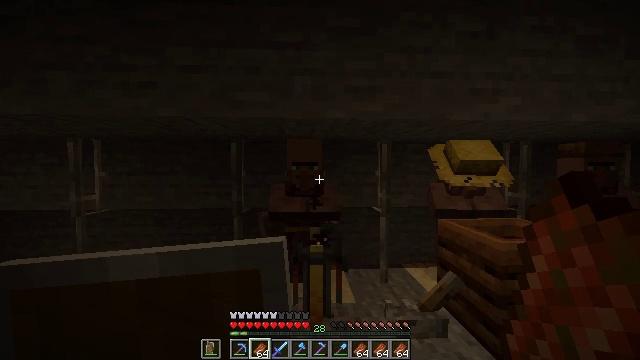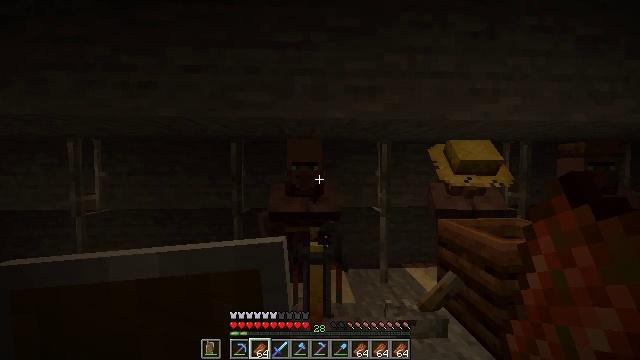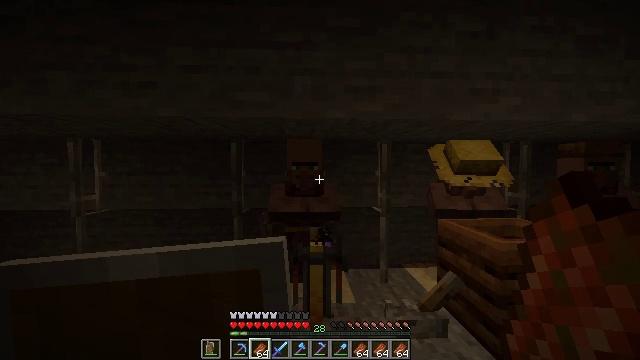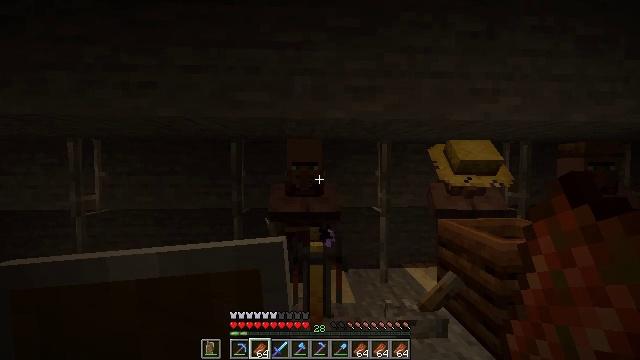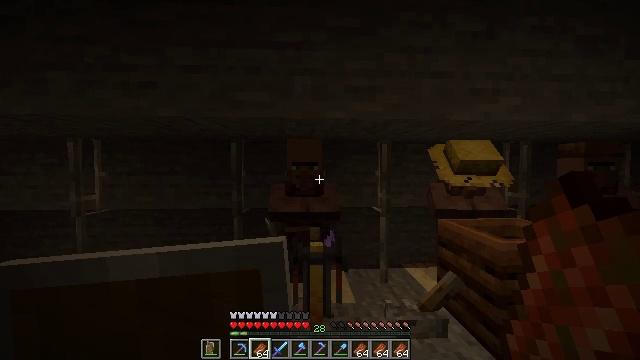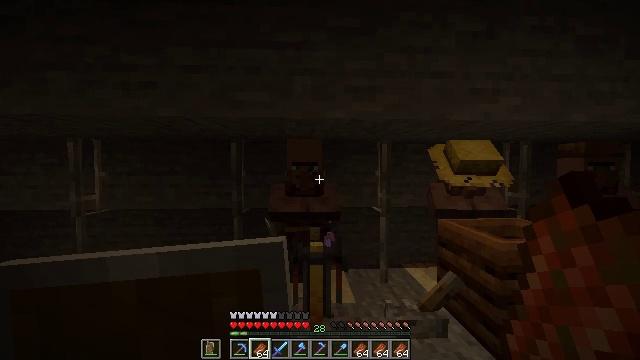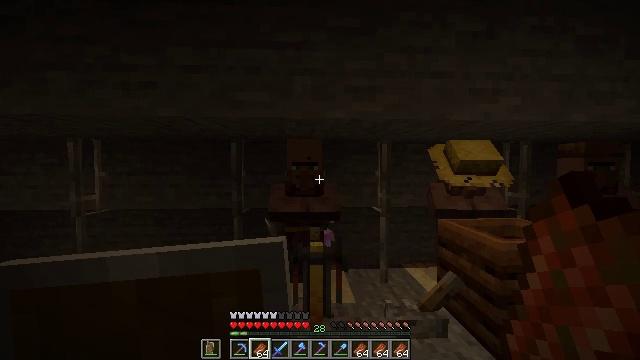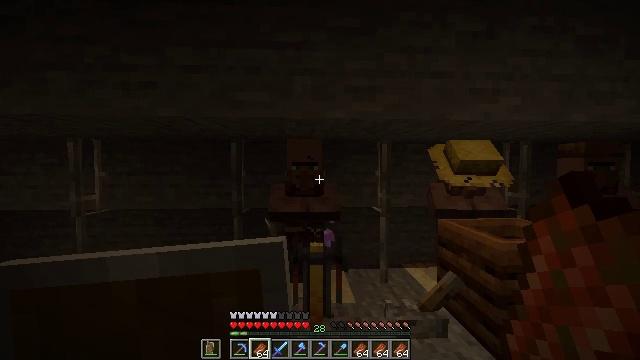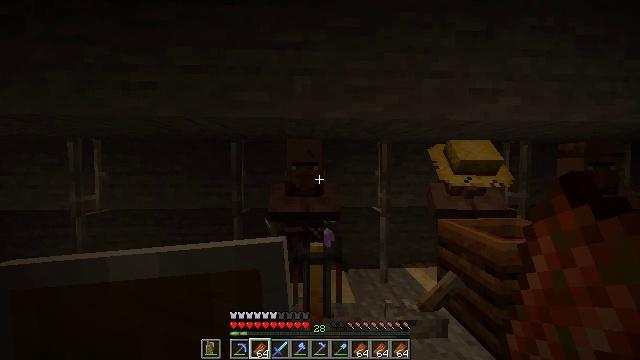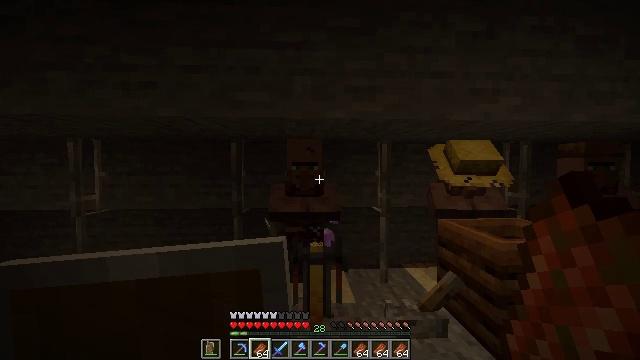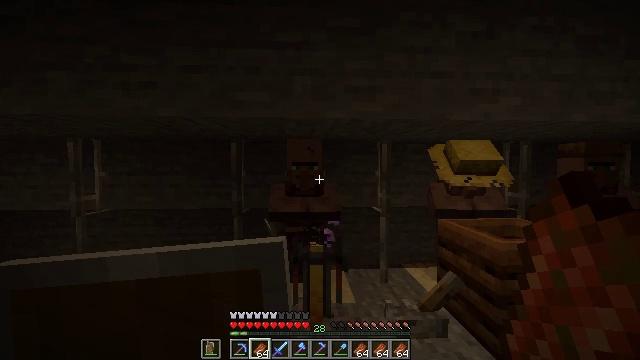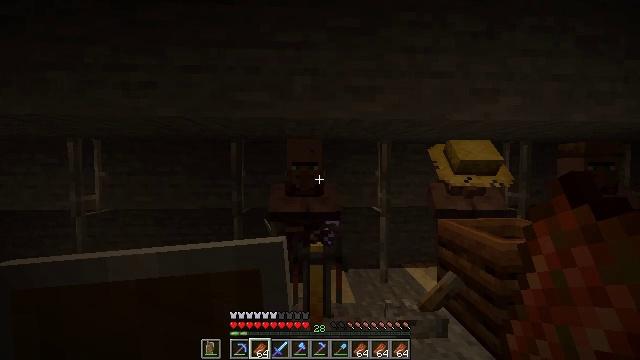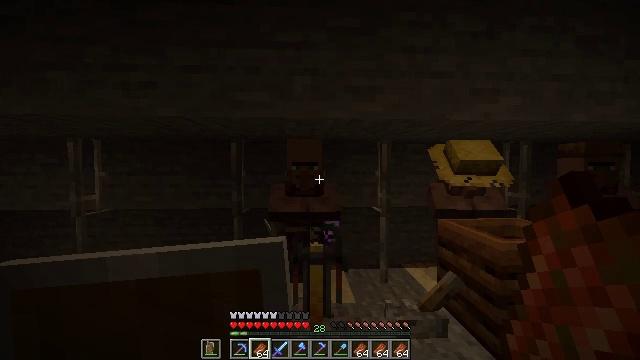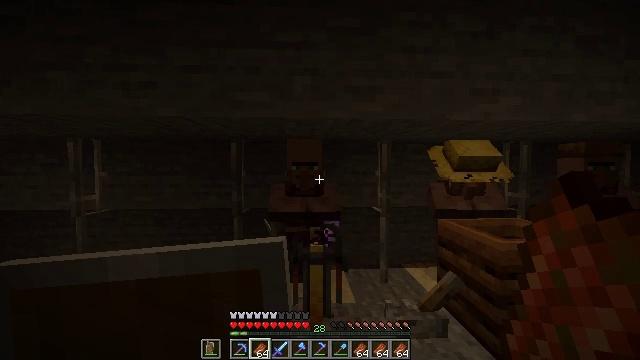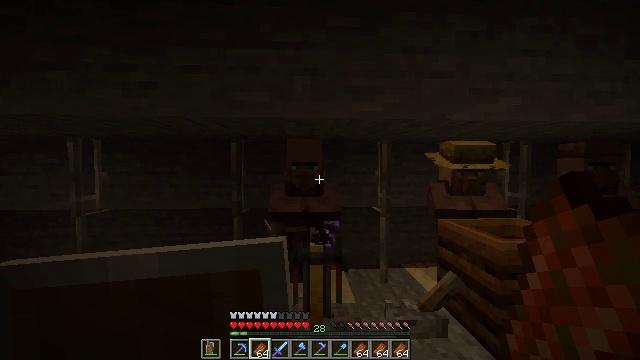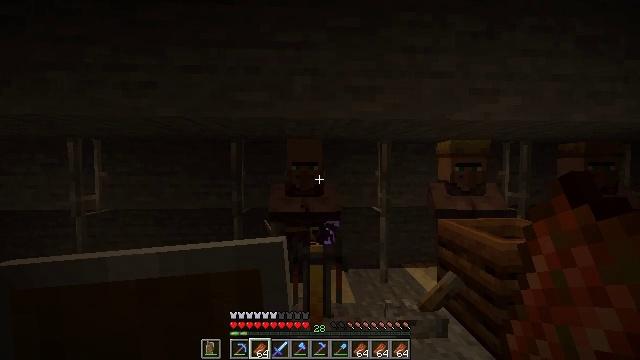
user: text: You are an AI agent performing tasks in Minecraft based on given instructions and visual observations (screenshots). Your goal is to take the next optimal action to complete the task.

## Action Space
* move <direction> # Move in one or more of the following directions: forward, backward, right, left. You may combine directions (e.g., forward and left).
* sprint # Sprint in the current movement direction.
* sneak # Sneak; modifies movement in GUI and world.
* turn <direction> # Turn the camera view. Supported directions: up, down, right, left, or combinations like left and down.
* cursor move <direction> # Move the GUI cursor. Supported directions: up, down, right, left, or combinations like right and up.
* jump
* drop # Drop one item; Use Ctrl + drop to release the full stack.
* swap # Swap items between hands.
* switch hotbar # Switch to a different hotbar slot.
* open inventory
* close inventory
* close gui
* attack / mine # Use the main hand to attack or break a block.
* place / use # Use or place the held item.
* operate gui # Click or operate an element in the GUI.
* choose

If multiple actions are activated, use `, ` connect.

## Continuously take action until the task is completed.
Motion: motion action
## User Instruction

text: Reclaim the blue shulker box for storage.
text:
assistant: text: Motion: no_op
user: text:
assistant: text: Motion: no_op
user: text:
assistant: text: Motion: no_op
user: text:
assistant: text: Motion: no_op
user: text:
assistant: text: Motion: no_op
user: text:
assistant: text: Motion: no_op
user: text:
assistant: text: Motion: no_op
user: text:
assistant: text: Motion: no_op
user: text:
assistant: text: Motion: no_op
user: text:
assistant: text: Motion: no_op
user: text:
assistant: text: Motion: no_op
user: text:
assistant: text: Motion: no_op
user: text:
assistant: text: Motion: no_op
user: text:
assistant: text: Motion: no_op
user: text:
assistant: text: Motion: no_op
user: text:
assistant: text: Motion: no_op
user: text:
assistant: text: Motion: no_op
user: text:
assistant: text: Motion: no_op
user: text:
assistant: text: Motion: no_op
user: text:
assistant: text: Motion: no_op
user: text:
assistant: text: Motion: no_op
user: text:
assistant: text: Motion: no_op
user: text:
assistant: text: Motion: no_op
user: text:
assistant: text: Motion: no_op
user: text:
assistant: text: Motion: no_op
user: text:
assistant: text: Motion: no_op
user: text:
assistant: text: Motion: no_op
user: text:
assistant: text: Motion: no_op
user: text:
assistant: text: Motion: no_op
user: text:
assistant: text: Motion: no_op